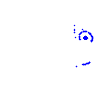
Particle: pion